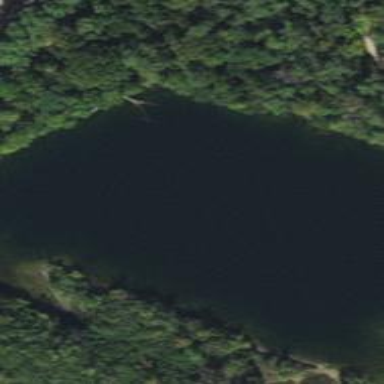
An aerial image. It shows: Pond with natural water.